Question: Embedding a Quicktime video on a page as a graceful fallback for the IE family of browsers (no flash / html5). I have a div overlaying the video later on, so the Quicktime embed must be wmode=transparent. Below is the embed code:
'''
<embed src="test.mp4" width="300" height="400" wmode="transparent" autoplay="true" scale="tofit" />
'''
The problem is: the embed area flashes white before loading the quicktime plugin. Embed succesfully completes and video begins playing, the controlbar however is blocked out white.

Any ideas as how to fix this? (Changing wmode is not an option). This occurs in all IE browsers + FF3.6 (haven't tested higher versions).
Thanks.
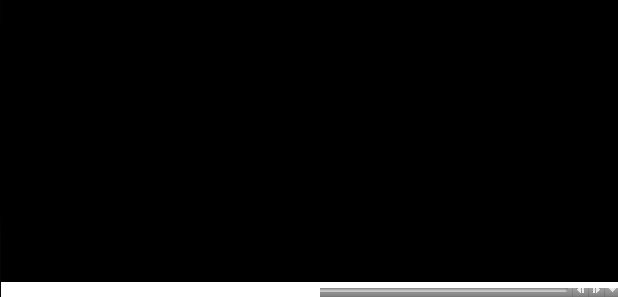
Answer: The player hiding the control bar in IE is because of 'wmode="transparent"'. Live <URL> and I saw the same behavior
However setting 'wmode="opaque"' shows the control bar. Live <URL> on top of the player.
FF 3.6 with 'wmode="transparent"' do not show anything, I mean the player itself is not visible. Live <URL>.
But with 'wmode="opaque"' everything works fine without any issue, we can have overlay also on top of the player. Live <URL>
In Chrome 13 with 'wmode="transparent"' everything works fine. Live <URL>.
But with 'wmode="opaque"' the only issue is we cannot show any overlay on top of the player. Live <URL>
I think this will give you enough idea about the issues with Quicktime player across most of the modern browsers related to 'wmode' and 'control bar' problems.
Working <URL>
- 'wmode="opaque"''wmode'
Working demo with bgiframe for overlay.
<URL>